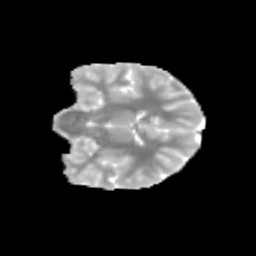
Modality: MD
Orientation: coronal
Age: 12
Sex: female
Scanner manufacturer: siemens
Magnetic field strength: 3 T
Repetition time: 3.8 s
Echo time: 0.07 s